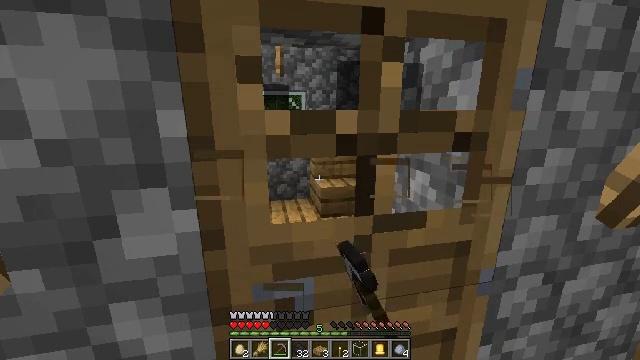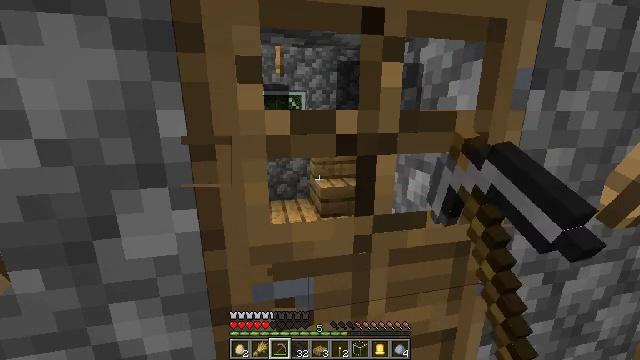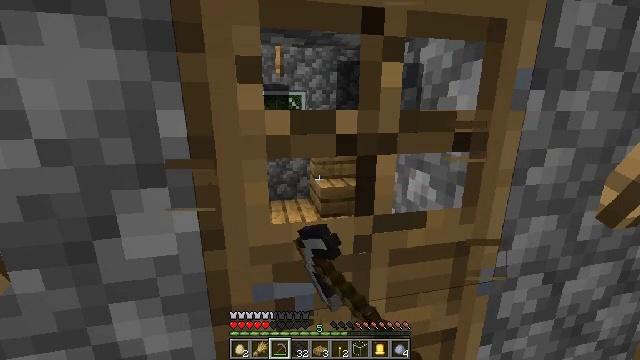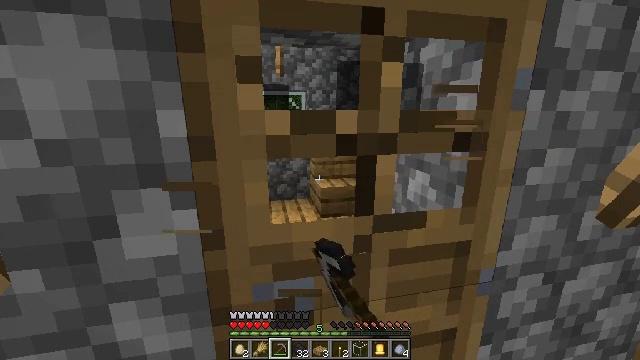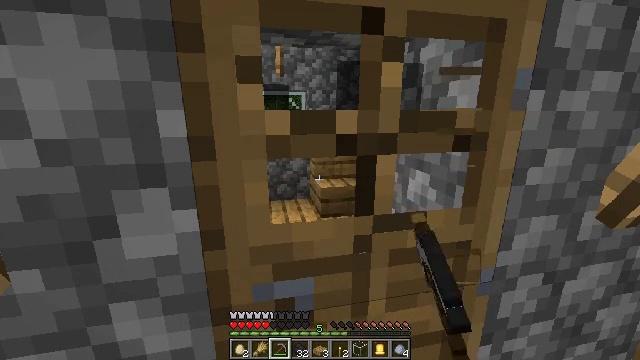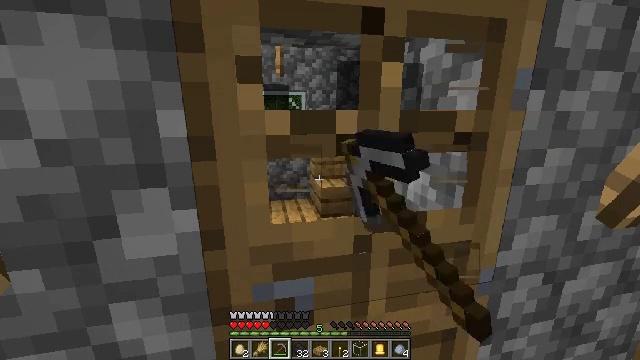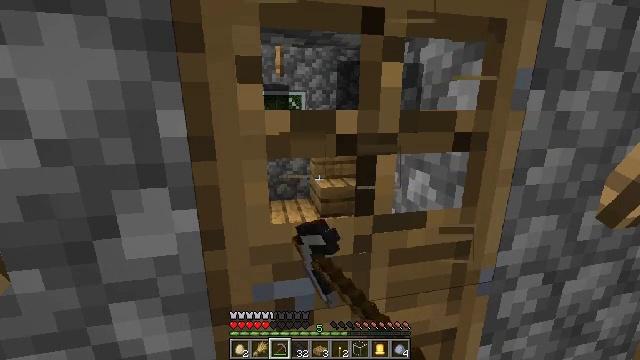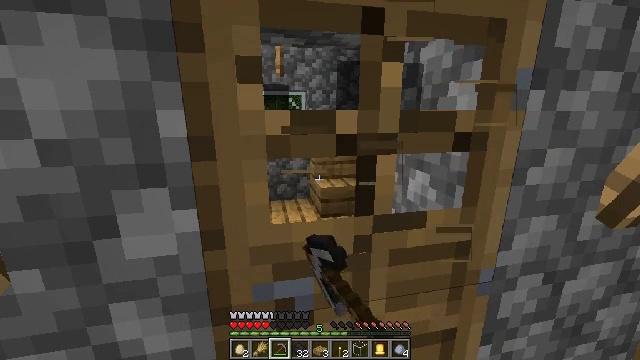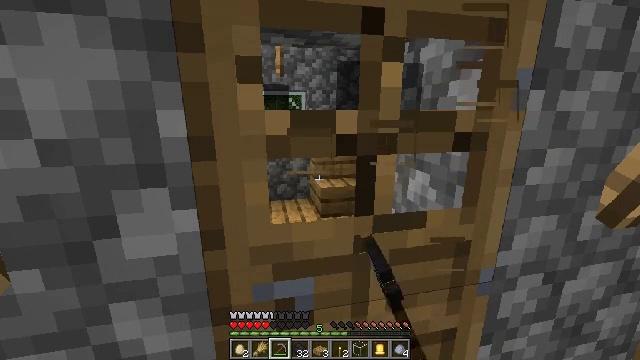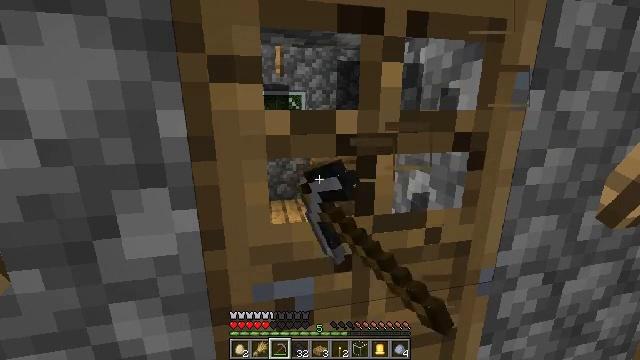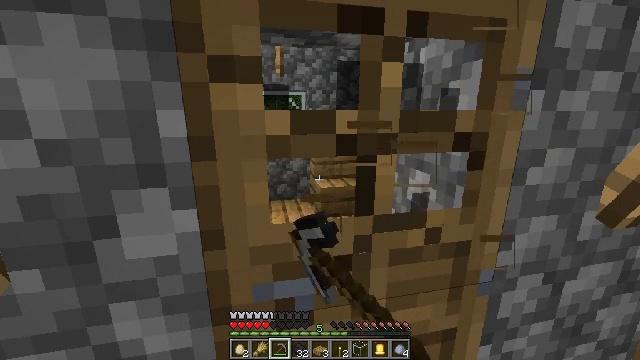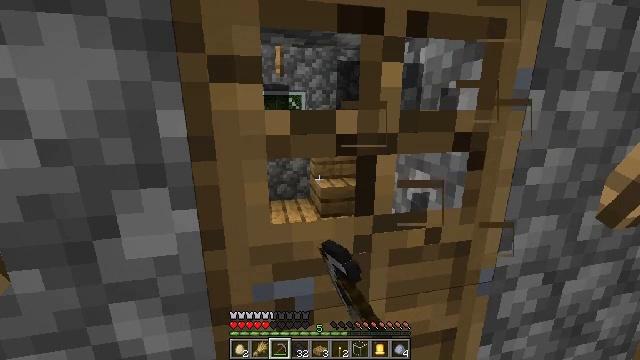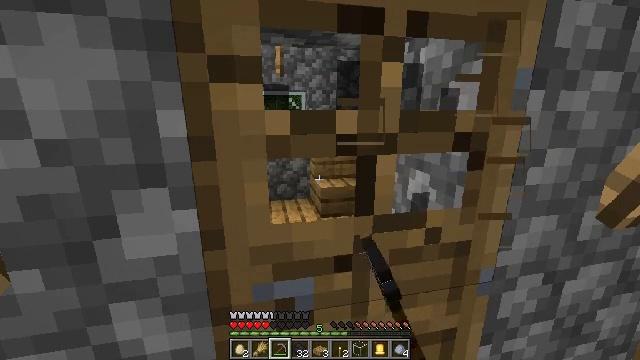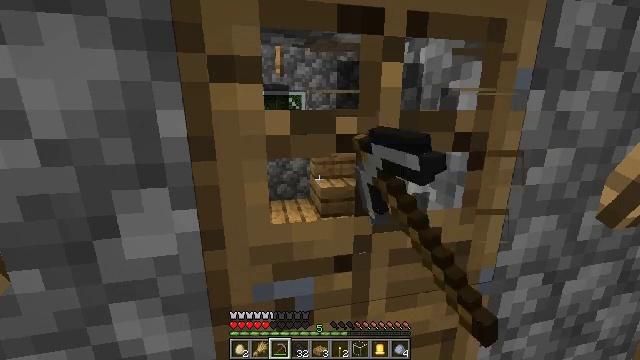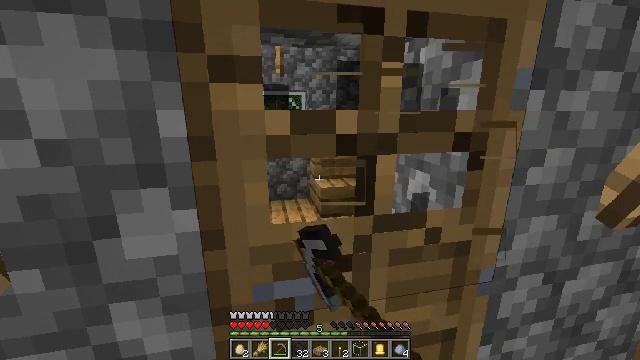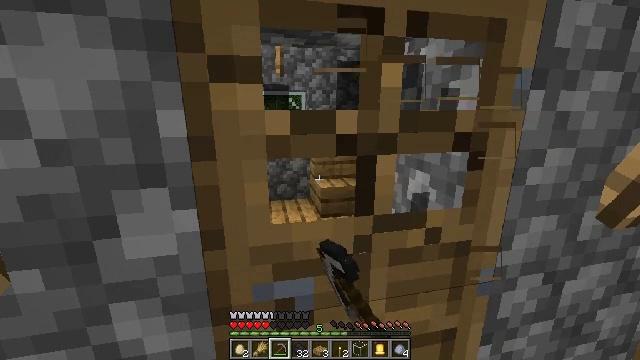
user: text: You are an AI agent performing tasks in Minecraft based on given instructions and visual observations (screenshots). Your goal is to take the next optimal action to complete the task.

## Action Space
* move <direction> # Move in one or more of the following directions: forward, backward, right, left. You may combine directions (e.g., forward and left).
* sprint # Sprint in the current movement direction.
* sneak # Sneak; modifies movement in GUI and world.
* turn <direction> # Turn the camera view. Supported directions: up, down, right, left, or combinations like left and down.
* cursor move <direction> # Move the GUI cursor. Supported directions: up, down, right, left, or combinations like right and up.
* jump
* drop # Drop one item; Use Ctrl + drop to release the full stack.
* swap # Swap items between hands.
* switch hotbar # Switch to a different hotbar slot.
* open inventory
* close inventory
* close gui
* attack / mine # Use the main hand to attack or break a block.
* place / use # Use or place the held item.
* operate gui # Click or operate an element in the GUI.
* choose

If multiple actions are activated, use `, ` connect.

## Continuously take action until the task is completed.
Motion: motion action
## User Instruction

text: Destroy the oak door to retrieve it.
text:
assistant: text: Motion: attack / mine
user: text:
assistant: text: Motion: attack / mine
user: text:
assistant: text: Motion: attack / mine
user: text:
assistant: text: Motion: attack / mine
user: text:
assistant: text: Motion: attack / mine
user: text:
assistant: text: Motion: attack / mine
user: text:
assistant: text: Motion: attack / mine
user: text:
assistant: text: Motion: attack / mine
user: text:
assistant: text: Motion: attack / mine
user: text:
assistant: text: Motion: attack / mine
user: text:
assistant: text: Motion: attack / mine
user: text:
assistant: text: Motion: attack / mine
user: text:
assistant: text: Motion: attack / mine
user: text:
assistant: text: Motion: attack / mine
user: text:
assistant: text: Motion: attack / mine
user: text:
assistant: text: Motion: attack / mine
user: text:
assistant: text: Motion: attack / mine
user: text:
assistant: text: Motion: attack / mine
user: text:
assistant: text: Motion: attack / mine
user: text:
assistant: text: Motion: attack / mine
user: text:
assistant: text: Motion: attack / mine
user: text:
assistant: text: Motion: attack / mine
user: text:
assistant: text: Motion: attack / mine
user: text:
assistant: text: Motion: attack / mine
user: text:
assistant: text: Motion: attack / mine
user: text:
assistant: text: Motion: attack / mine
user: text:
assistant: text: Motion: attack / mine
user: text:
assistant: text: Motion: attack / mine
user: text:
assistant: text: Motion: attack / mine
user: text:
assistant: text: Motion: attack / mine